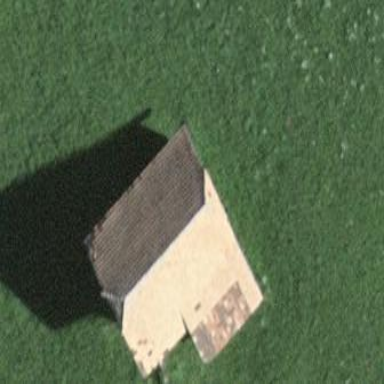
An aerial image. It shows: Rural barn.